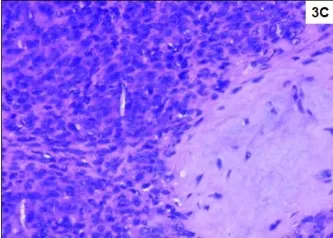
Haematoxylin and eosin staining of the tissue. Haematoxylin and eosin stain, x400; (
C) Tumour with adjacent bluish immature myxoid connective tissue. Haematoxylin and eosin stain, x400.
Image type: pathology (h&e)